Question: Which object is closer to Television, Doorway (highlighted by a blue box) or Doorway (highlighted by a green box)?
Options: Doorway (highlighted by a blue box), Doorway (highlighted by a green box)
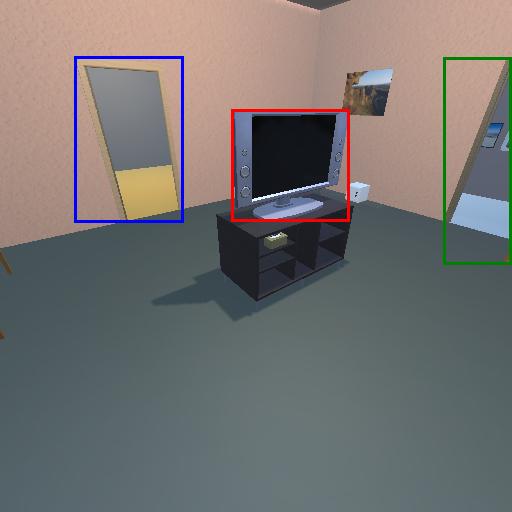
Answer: Doorway (highlighted by a blue box)